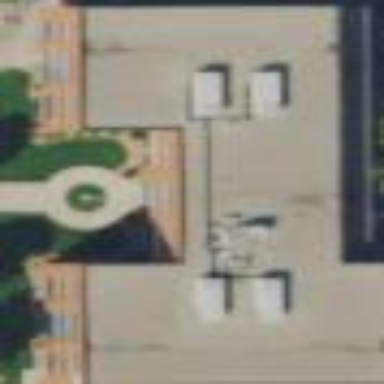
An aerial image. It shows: Commercial building.